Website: macys
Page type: delivery-shipping
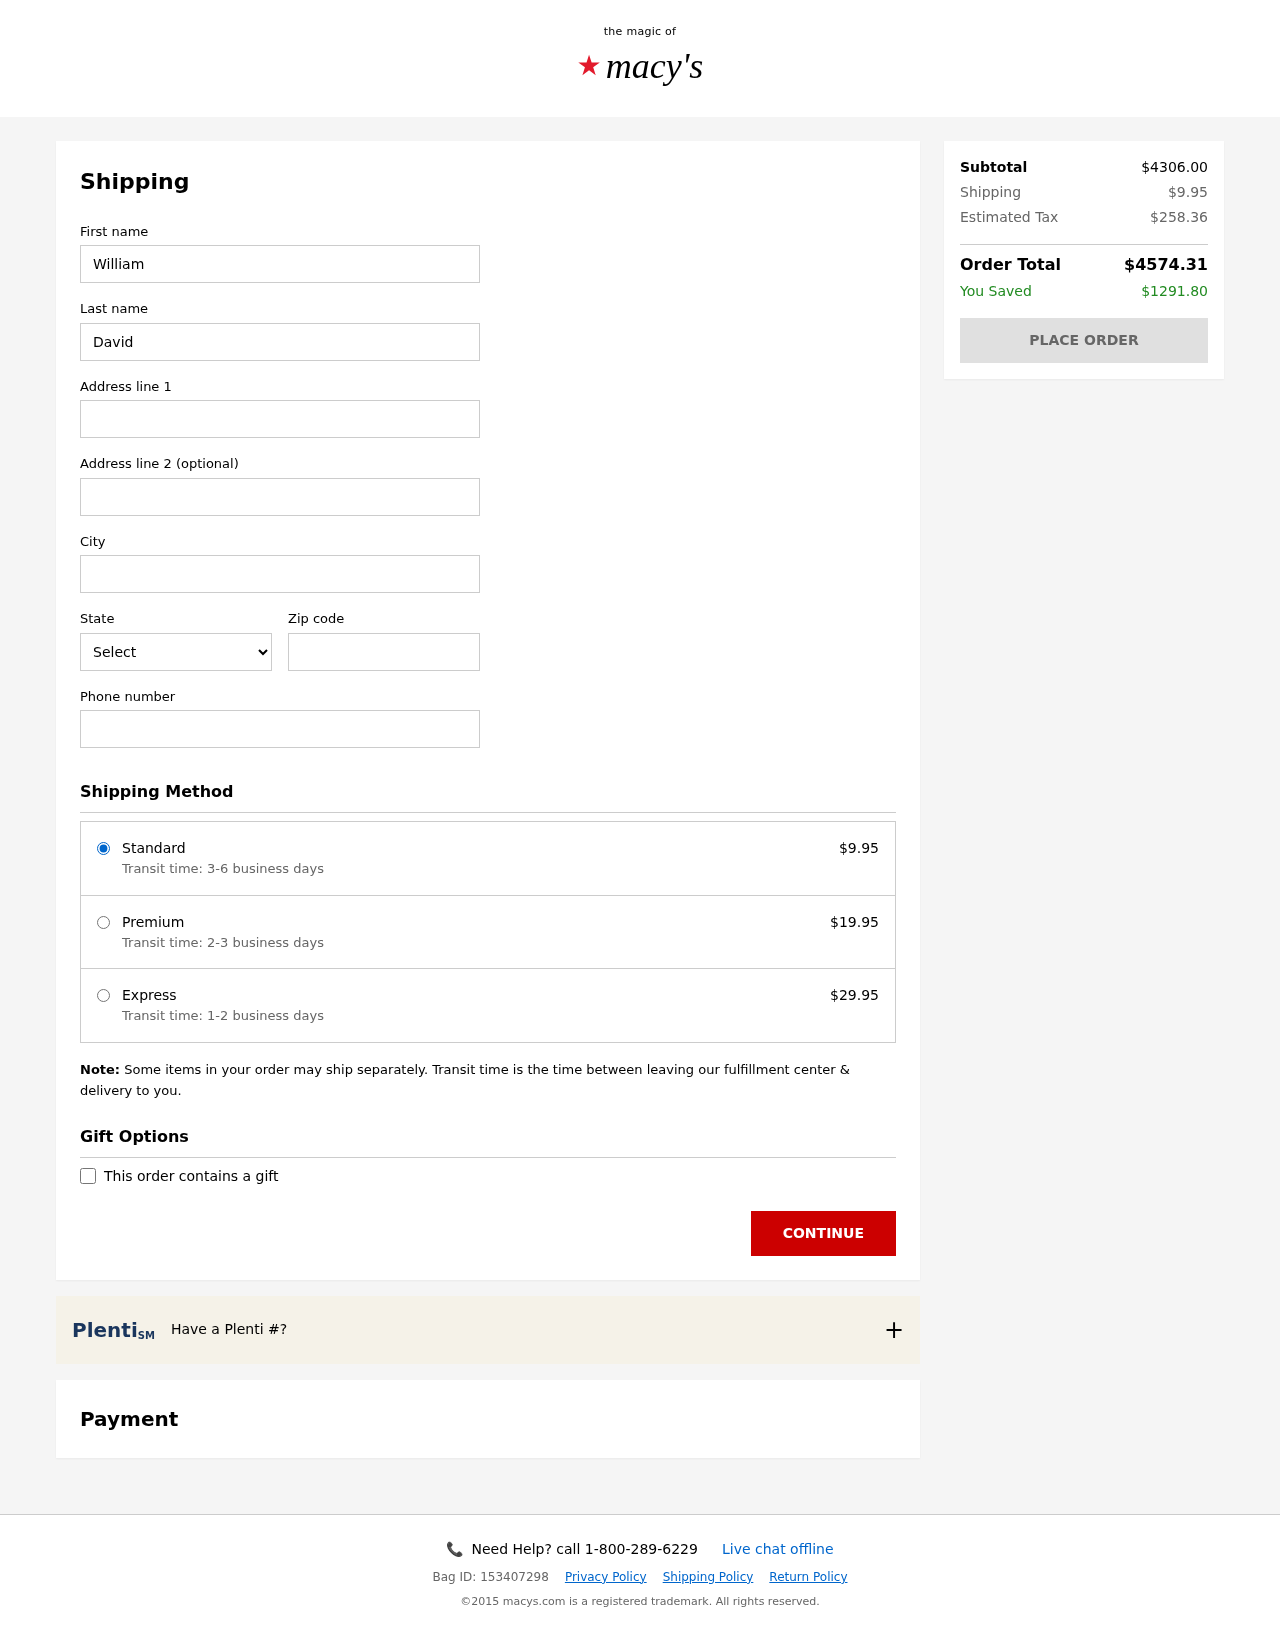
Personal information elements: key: PII_CITY
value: Cruzfurt
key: PII_FIRSTNAME
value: William
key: PII_LASTNAME
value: Davidson
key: PII_PHONE
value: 9143803514
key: PII_POSTCODE
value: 61004
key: PII_STATE_ABBR
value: MO
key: PII_STREET
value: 8450 Thomas Unions
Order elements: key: ORDER_SHIPPING_COST
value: $9.95
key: ORDER_SHIPPING_PREMIUM
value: $19.95
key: ORDER_SHIPPING_EXPRESS
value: $29.95
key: ORDER_SUBTOTAL
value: $4306.00
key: ORDER_TAX
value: $258.36
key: ORDER_TOTAL
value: $4574.31
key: ORDER_SAVINGS
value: $1291.80